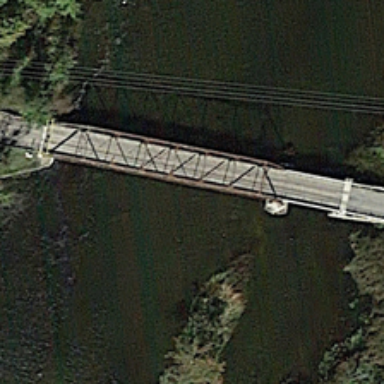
A bridge is over a river with some green trees in two sides .